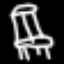
Label: chair